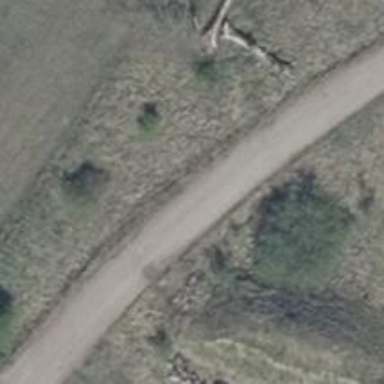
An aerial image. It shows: Well-maintained track road of grade 1.